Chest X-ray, PA view. Patient: 54 years old, sex M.
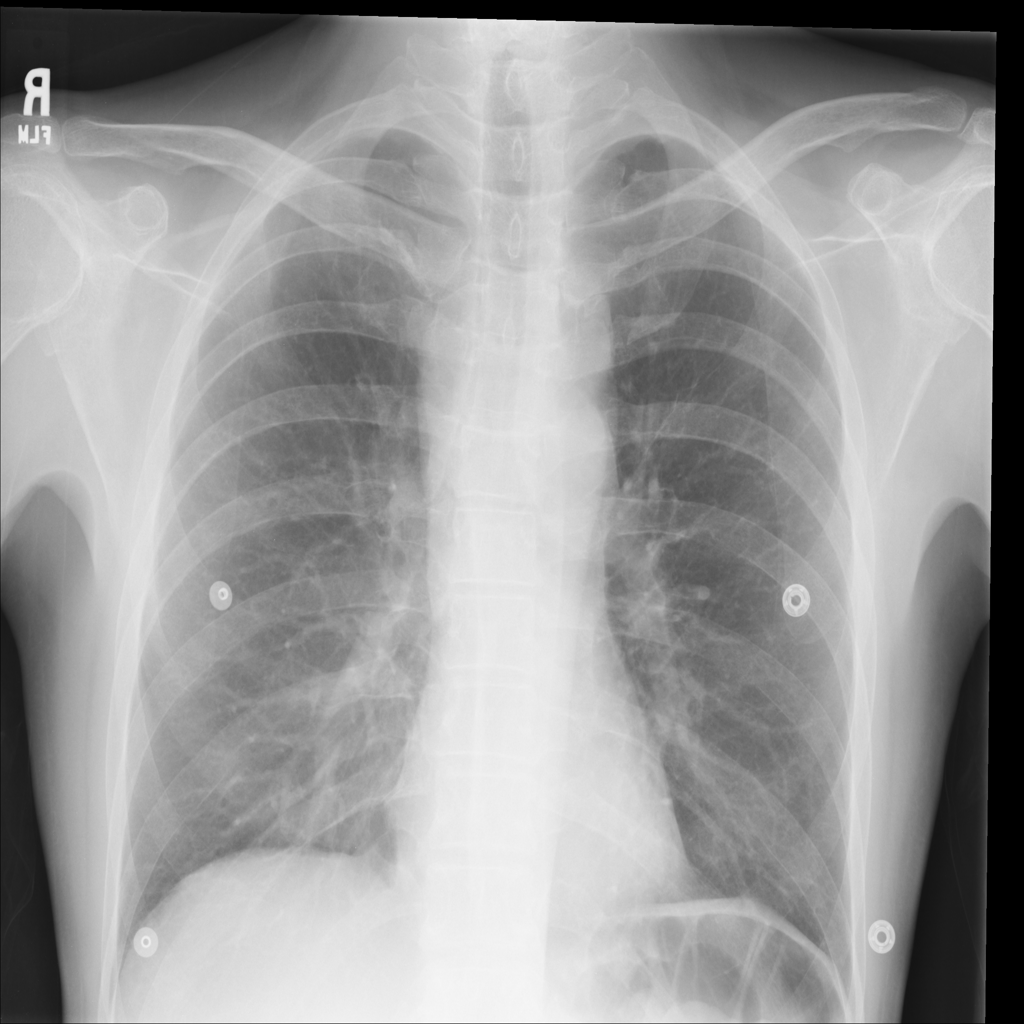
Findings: Mass